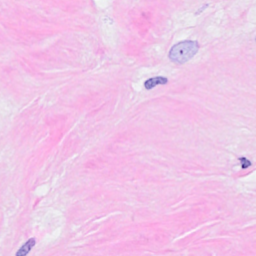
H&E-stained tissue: Breast